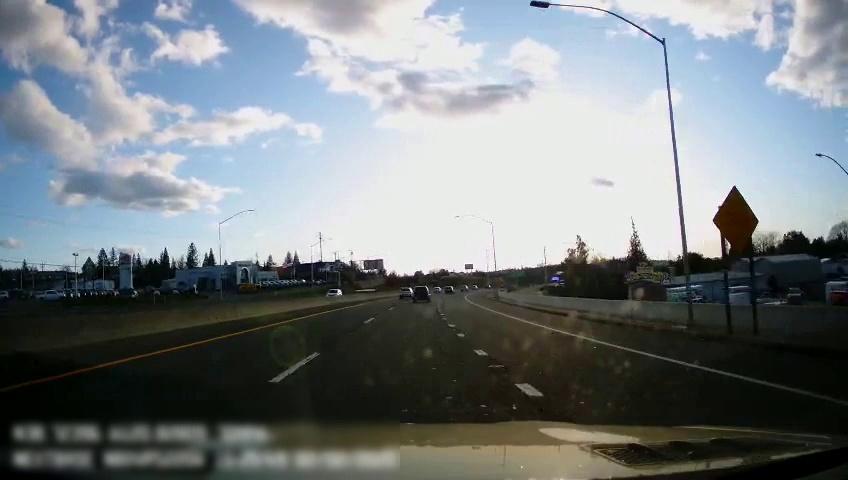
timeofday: Day
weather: Sunny
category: Drivable Space
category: Vehicles | SUV
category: Vehicles | SUV
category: Vehicles | Car
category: Vehicles | Car
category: Lanes | Current Lane
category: Lanes | Alternate Lane
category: Lanes | Alternate Lane
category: Lanes | Current Lane
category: Traffic | Signs